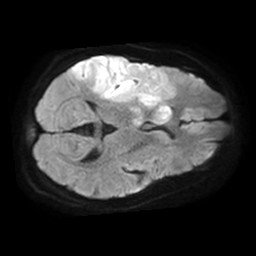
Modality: TRACE
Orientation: axial
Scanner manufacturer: philips
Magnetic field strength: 1.5 T
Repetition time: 3.4 s
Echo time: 0.06899 s